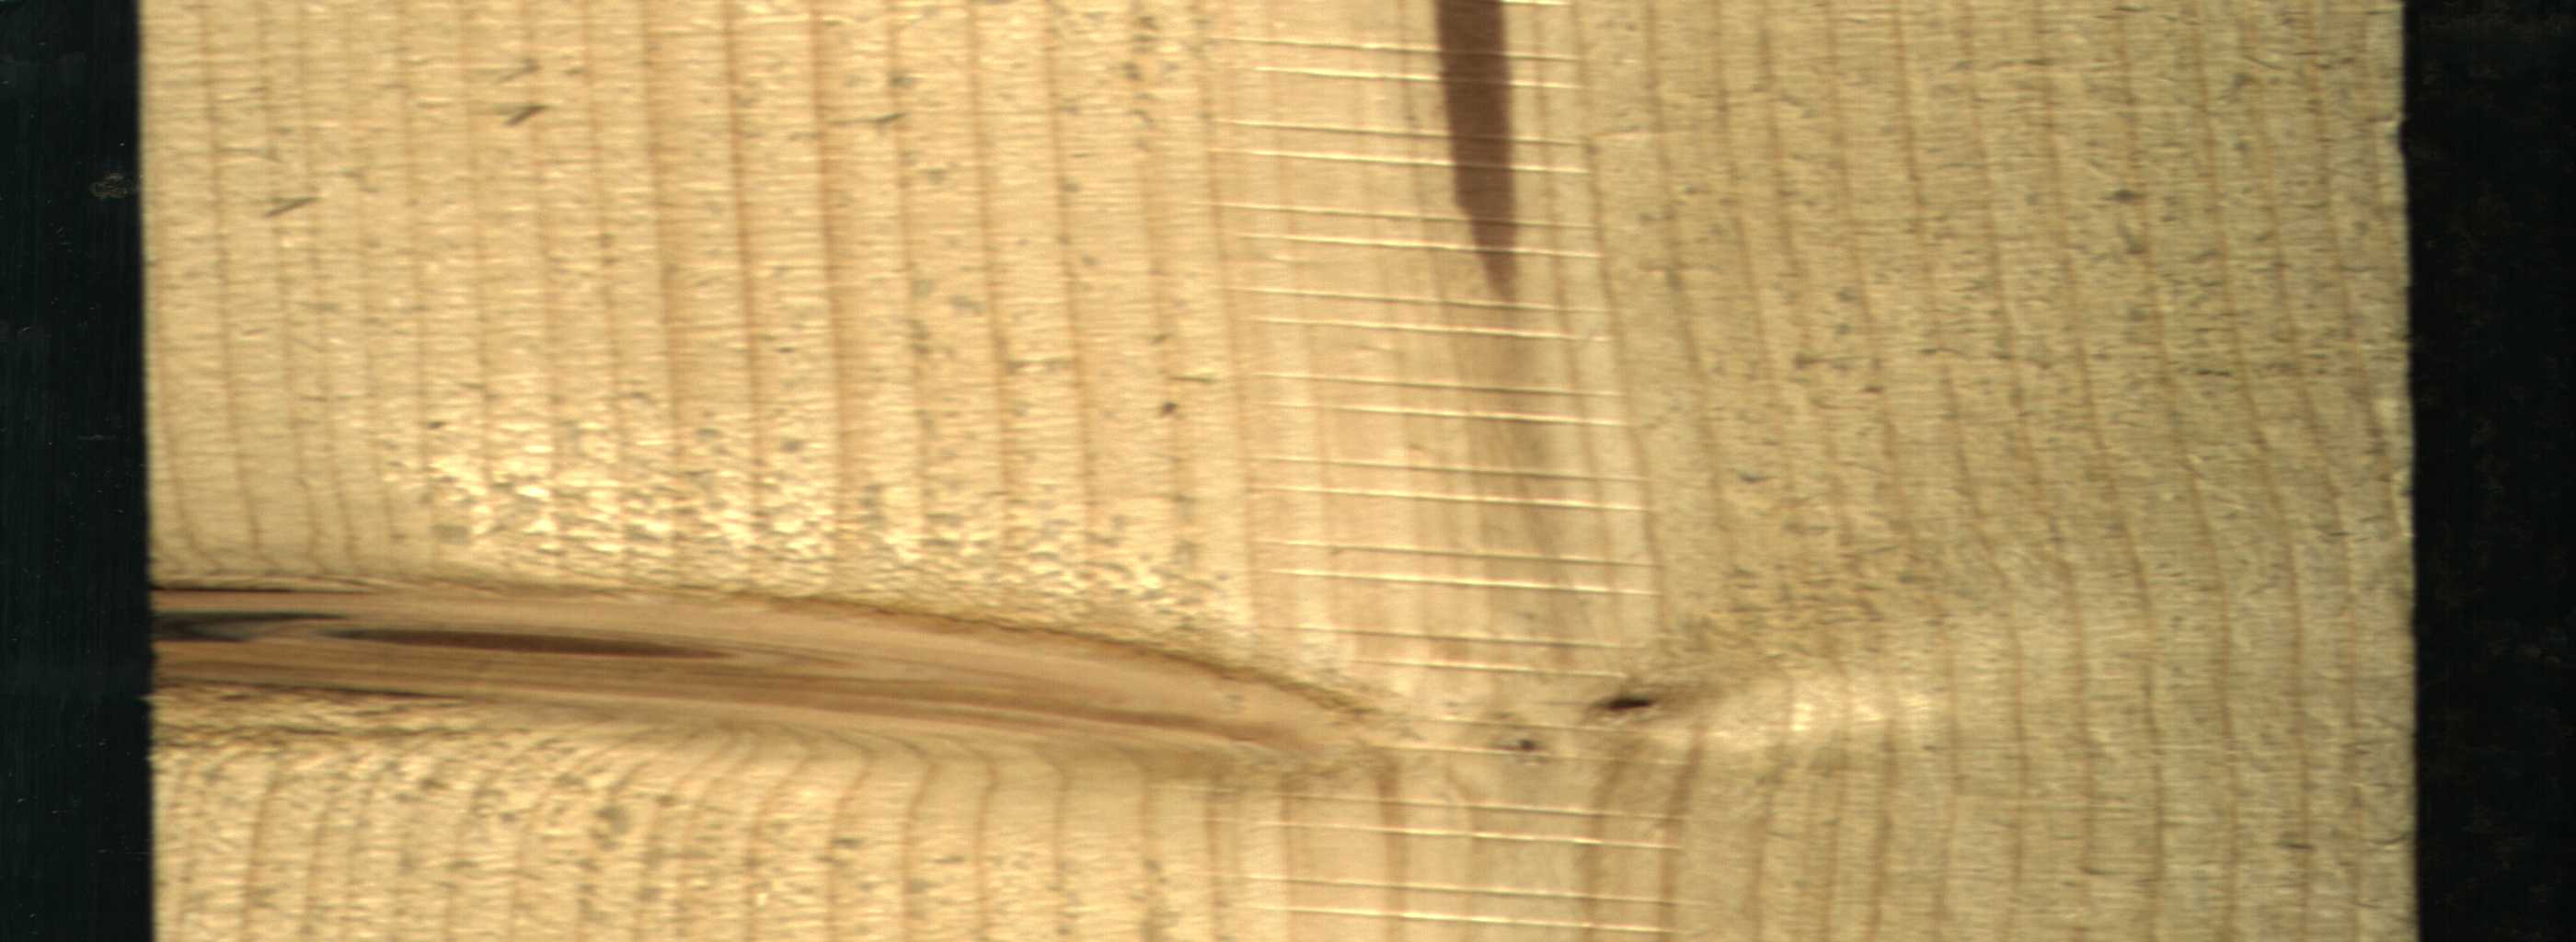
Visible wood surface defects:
Marrow
Dead_Knot
Live_Knot